Current action and preconditions to check: trajectory_clear

Your task: For each precondition in the list above, predict whether it will hold at this action.

Consider the current scene as observed from the mobile robot's camera, and analyze the predicted future states of all dynamic agents (e.g., people, animals, vehicles, or any moving entities) within the NEXT SECOND.

IMPORTANT: Only answer "very likely" if you are absolutely certain—based on strong, clear evidence—that a dynamic agent will violate the precondition in the predicted future state. Do NOT answer "very likely" for unlikely, ambiguous, or low-probability risks.

Ask yourself for each precondition: Is there a high probability, with clear and convincing evidence, that the predicted future states of any dynamic agent will interfere with the predicted future state of the currently executing action within the NEXT SECOND, causing that precondition to fail?

Assess the risk level based on these predictions. Use "likely" or "very likely" if motions create a clear risk of interference.

Use "neutral" or "improbable" if agents are nearby but their predicted paths are clearly diverging or non-conflicting.

Failure Risk Categories: "very improbable", "improbable", "neutral", "likely", "very likely"

Answer Format: Output ONLY the probability_of_failure value from these categories: "very improbable", "improbable", "neutral", "likely", "very likely"

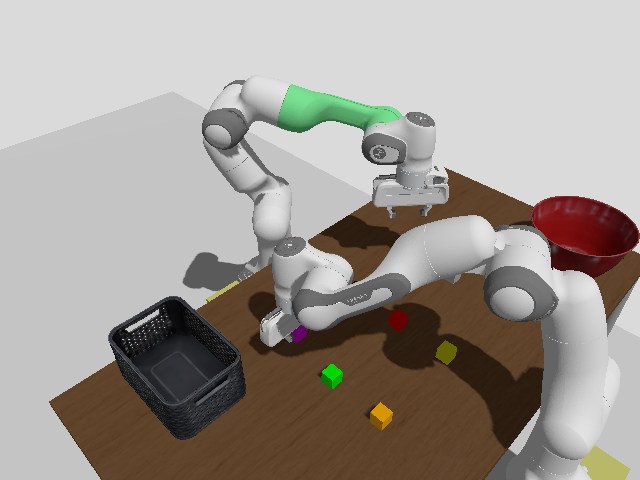

Answer: very improbable